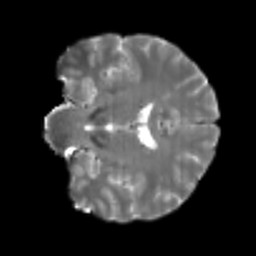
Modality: T2w
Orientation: coronal
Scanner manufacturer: siemens
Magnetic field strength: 3 T
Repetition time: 4 s
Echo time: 0.0594 s